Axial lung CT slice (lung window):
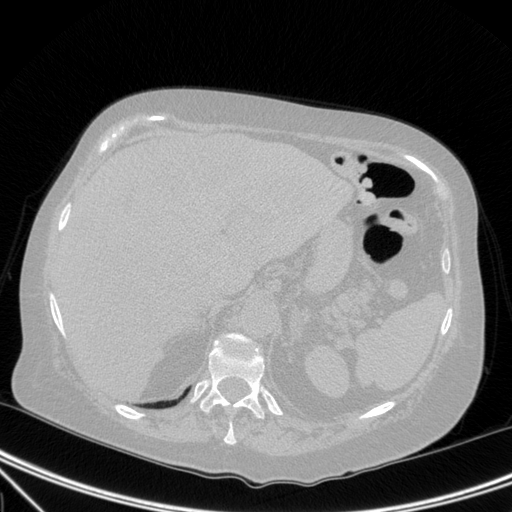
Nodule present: no